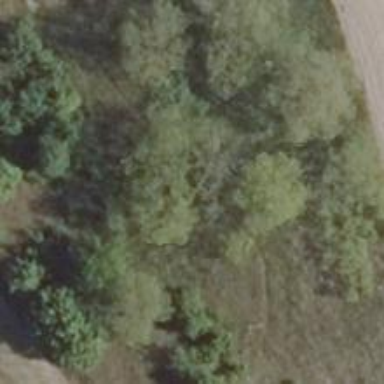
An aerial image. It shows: Area covered in scrub vegetation.